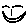
Label: smiley face